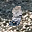
Label: 3